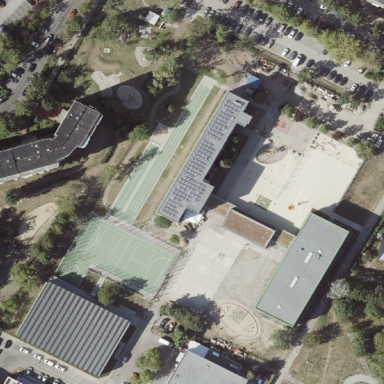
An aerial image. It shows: School with surrounding fence.